Question: I download JMeter 5.2 and tried the Tools -> Import from cUrl
I tried with different URLs e.g. 'curl https://www.keycdn.com'
But there's a checkbox 'Add cookie header to Cookie Manager' which I don't understand
If it checked or not, the results are the same ( only order of components are flipped)
What is the use case for checkbox? is it relevant? example:

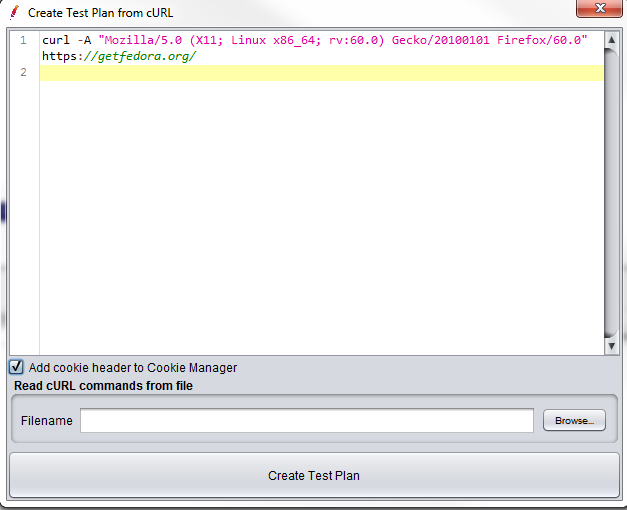
Answer: This is more than relevant given your request contains <URL>.
<URL>
References:
- <URL>